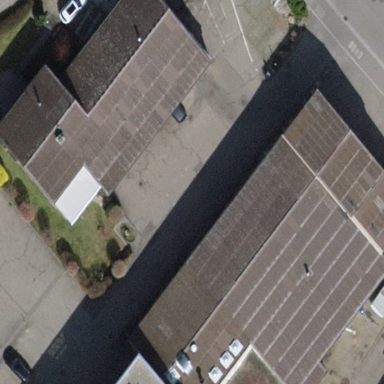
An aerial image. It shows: Car repair shop located in building.